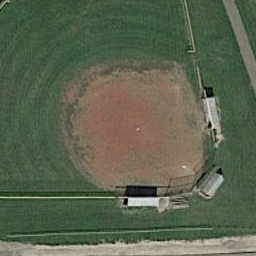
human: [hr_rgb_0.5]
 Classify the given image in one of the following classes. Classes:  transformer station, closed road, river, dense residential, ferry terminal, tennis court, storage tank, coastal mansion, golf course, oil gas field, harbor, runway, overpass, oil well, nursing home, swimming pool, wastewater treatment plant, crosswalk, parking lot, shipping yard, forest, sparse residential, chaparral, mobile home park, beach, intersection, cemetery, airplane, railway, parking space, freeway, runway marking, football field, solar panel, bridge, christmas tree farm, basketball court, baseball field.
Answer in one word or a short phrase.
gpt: baseball field